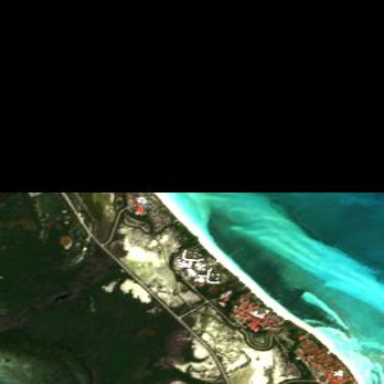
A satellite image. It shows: Beach popular for kitesurfing.